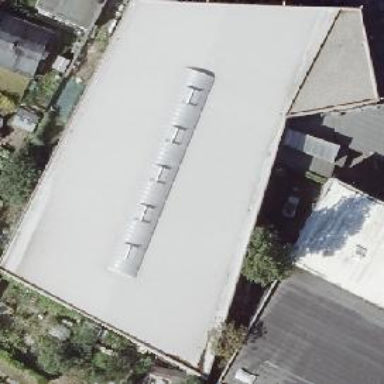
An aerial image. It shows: Warehouse building.